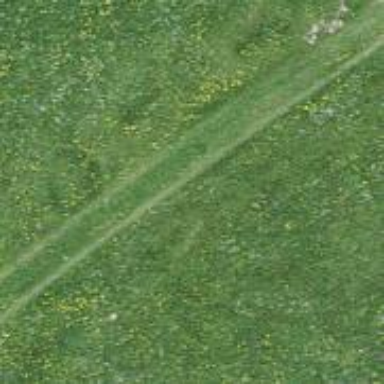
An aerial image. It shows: Path covered in grass.